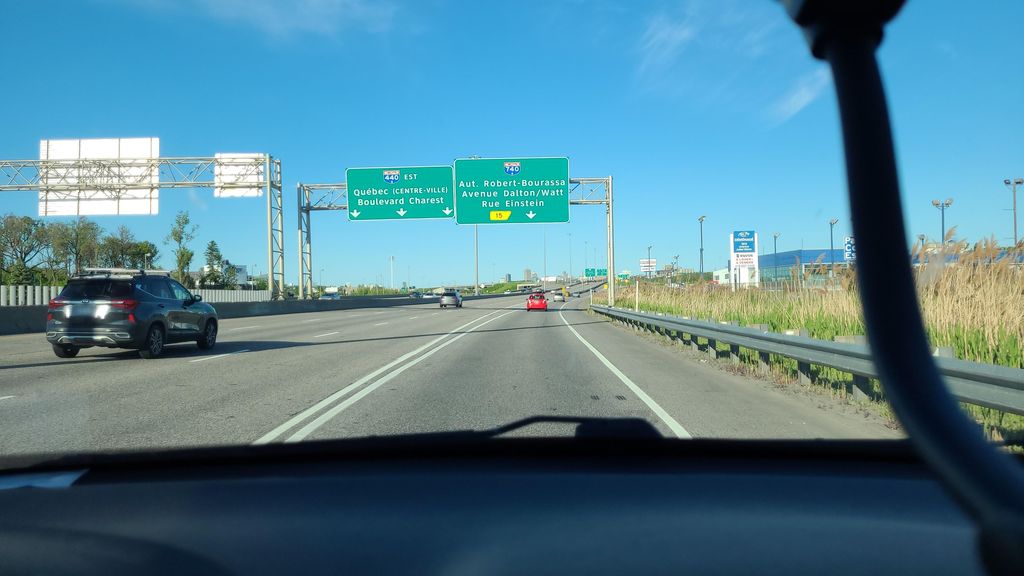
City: quebec_city